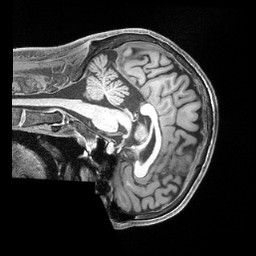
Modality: T1w
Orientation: sagittal
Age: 40
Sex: male
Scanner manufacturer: siemens
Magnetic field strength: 3 T
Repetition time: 2.4 s
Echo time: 0.00228 s